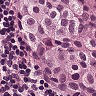
Metastatic tissue present: yes